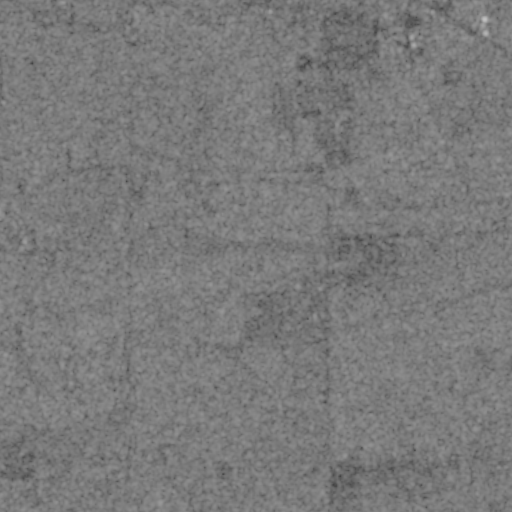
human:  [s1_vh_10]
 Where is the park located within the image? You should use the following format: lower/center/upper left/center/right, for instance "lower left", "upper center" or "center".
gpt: The park is located in the upper right of the image.
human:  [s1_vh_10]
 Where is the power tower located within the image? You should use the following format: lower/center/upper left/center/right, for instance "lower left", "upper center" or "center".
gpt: The power tower is located in the lower of the image.
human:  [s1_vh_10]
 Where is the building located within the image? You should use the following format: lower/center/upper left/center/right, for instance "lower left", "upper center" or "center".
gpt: The building is located in the upper right of the image.
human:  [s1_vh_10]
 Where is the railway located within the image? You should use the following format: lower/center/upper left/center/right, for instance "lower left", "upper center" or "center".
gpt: The railway is located in the upper right of the image.
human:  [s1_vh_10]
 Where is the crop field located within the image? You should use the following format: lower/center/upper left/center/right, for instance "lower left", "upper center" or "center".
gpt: There is no crop field in the image.

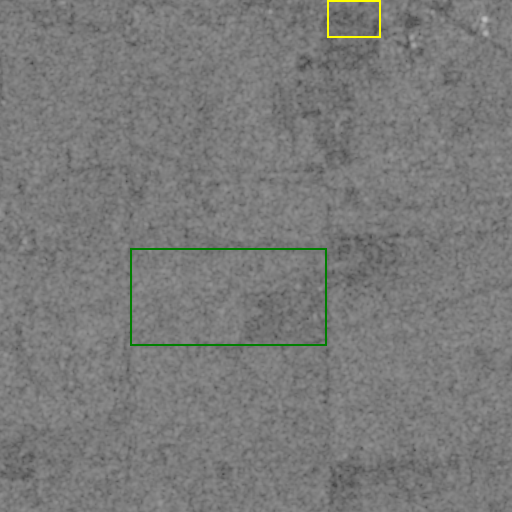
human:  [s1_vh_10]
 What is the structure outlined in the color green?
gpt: The structure outlined in green is a crop field.
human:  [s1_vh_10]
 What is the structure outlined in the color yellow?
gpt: The structure outlined in yellow is a park.
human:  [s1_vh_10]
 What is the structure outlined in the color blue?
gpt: There is no blue outline.